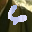
Label: 6